Question: I am using the jQuery flot plugin and am trying to fill the splines. However I can only get it to fill when I set 'show: false' in 'lines' and that causes a second line to show. What am I doing wrong?
I have the code like this:
'''
$(function () {
$.plot($("#flotcontainer"),
[{
data: data9_1,
label: "Page Views",
color: "#e74c3c"
}
],{
series: {
lines: {
show: true,
fill: 0.3,
lineWidth: 1,
fillColor: "#d5d5d5"
},
splines: {
show: true,
tension: 0.4,
lineWidth: 1,
fill: 1
},
points: {
radius: 5,
show: true,
fill: true,
fillColor: "#ffffff"
},
shadowSize: 2
},
grid: {
hoverable: true,
clickable: true,
tickColor: "#d5d5d5",
borderWidth: 1,
color: '#d5d5d5'
},
colors: ["#1ab394", "#464f88"],
xaxis:{
ticks: [
[1, "Jan 2015"],
[2, "Feb 2015"],
[3, "Mar 2015"],
[4, "Apr 2015"]
],
color: "#838383"
} ,
yaxis: {
ticks: 4
},
legend: {
show: false,
}
}
);
$("#flotcontainer").UseTooltip();
'''
});
And it shows like this:

If I remove the 'show: true' from lines it gets rid of the second line but also of the filling.
How can I get a smooth spline with filling?
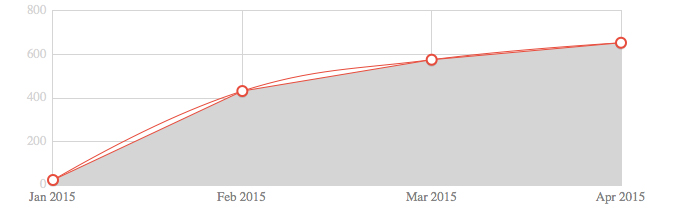
Answer: It looks like you are using <URL> on the same page for a forked version with fill working:
> : I also needed the fill to work so I forked the plugin and fixed it.You can set the fill via the 'splines: { fill: (float between 0 and 1 || false) }' option. The seriesColor will automatically be used.My fork also draws the entire line at once instead of doing it one segment at a time so it should be faster.The fork is here: <URL>Since the project I'm working on doesn't use any area charts I'm not sure if it works with them properly. I also used a slightly modified version of flot while working on it but that shouldn't affect anything.